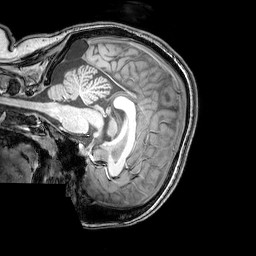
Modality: T1w
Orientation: sagittal
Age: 23
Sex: female
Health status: healthy
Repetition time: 0.081 s
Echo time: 0.037 s